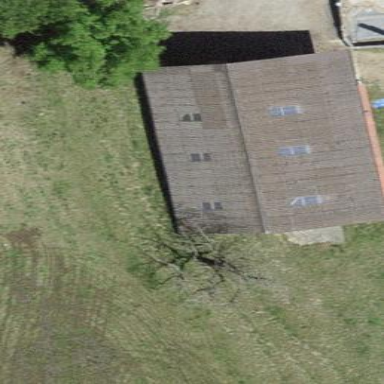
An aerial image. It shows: Barn.